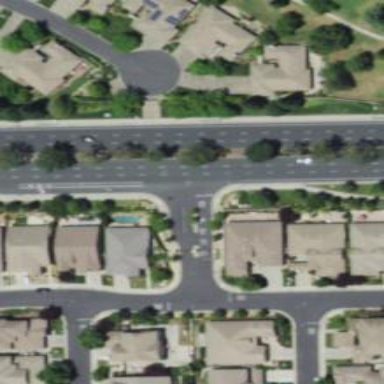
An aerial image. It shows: Residential road.